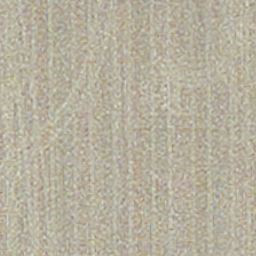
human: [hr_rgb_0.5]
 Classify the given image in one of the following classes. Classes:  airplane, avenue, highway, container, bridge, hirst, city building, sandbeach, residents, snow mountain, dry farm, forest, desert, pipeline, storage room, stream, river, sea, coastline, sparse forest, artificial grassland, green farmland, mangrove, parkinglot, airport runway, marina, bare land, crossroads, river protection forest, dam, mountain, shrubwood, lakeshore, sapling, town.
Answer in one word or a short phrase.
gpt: dry farm